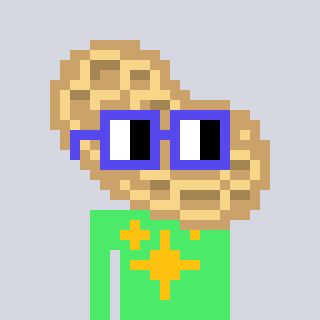
a pixel art character with square blue glasses, a peanut-shaped head and a teal-colored body on a cool background